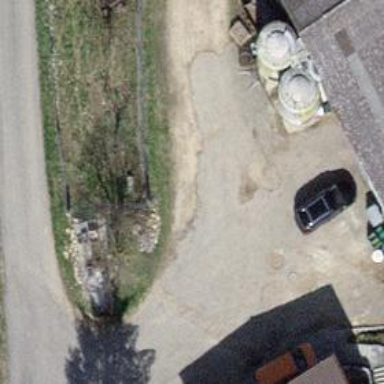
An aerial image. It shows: Farm shop.